Question: I have an issue in Chrome only when developer tools is closed.

Basically as you can see from above the icons which are a custom font on occasion don't output at all.
For those who can't see the image the icons which are being output via css ':before' content are being output as, for-example 'i...^' instead of the icon.
Below is an example of the css output:
'''
.blog_module #page_content .social_buttons ul li.facebook a:before, .blog_module #pre_content .social_buttons ul li.facebook a:before {
content: "i"";
font-family: 'icons';
speak: none;
font-style: normal;
font-weight: normal;
font-variant: normal;
text-transform: none;
-webkit-font-smoothing: antialiased;
-moz-osx-font-smoothing: grayscale;
}
'''
I know the content is 'i"' personally I'm not sure why fontcustom outputs it in this way but 9/10 it works.
I thought it might be character encoding? but why does it only happen occasionally?
Does anyone know what this is and how to fix it?
I also thought it might not be downloading in time but wouldn't it then change once the font has downloaded? That's what usually happens...
Any thoughts, suggestions or answers and I'll be extremely grateful!
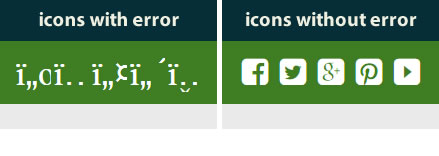
Answer: Sounds like you have some good suggestions, but the answer I would give you, would be - don't use icon fonts.
If you checkout fontastic.me - there is an option to output SVG icon sprites instead.
It is much more cross-compatible - and a to work with.
"SVG seems to just work (when supported). Icon fonts seem to fail in weird ways. For instance, you map the characters to normal letters, then the font loading fails and you get random characters abound. Or you map to "Private Use Area" and some browsers decide to re-map them to really weird characters like roses, but it's hard to replicate. Or you want to host the @font-face files on a CDN, but that's cross-origin and Firefox hates that, so you need your server to serve the right cross-origin headers, but your Nginx setup isn't picking that up right, SIGH." - Chris Coyier
article here: <URL>
and another good break down from Ian Feather: <URL>
If you get a little snippet going, these are really quick to implement.
The icon fonts just have too many anomalies to account for.